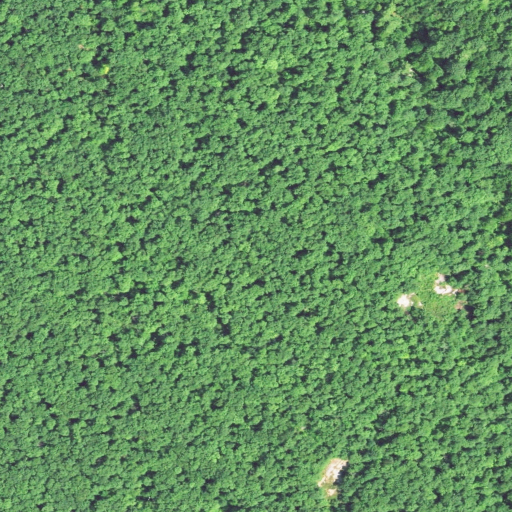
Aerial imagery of mountain in Connecticut named Pine Mountain containing mixed forest and deciduous forest